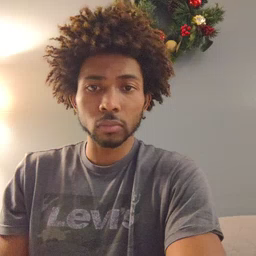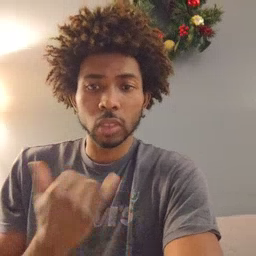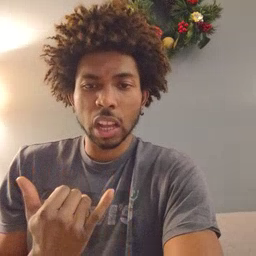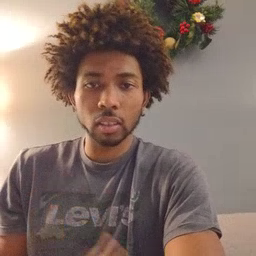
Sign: now